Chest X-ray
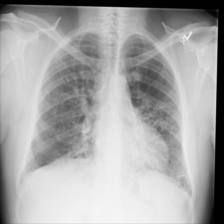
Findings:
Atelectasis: negative
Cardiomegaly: negative
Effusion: negative
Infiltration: negative
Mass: negative
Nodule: negative
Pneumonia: negative
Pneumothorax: negative
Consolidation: negative
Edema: negative
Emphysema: negative
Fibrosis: positive
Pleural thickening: negative
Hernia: negative